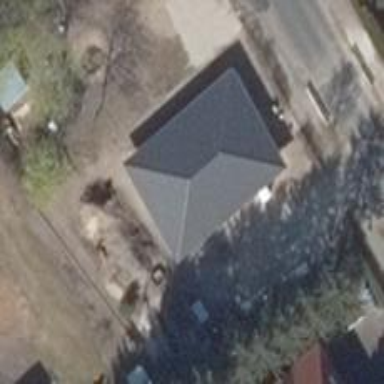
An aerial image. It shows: Detached building with hipped roof.